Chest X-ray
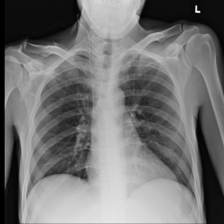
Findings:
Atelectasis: negative
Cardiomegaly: negative
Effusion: negative
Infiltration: negative
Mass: negative
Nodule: negative
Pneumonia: negative
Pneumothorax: negative
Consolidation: negative
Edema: negative
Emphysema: negative
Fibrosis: negative
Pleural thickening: negative
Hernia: negative